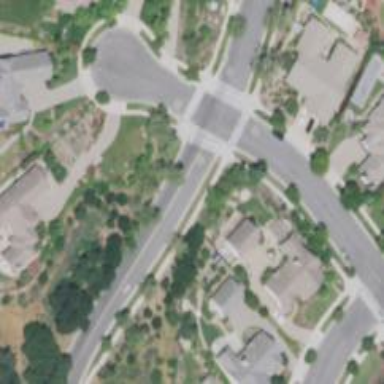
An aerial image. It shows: Stop road.